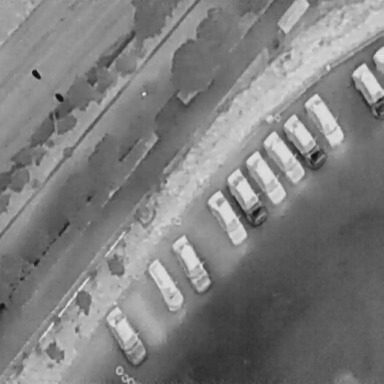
There are 11 Cars in the infrared image.